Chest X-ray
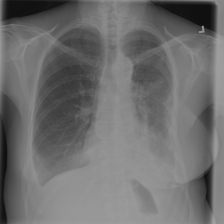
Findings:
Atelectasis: negative
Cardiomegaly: negative
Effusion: positive
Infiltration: negative
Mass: negative
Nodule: negative
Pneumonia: negative
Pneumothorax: negative
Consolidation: negative
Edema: negative
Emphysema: negative
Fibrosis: negative
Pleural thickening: negative
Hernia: negative